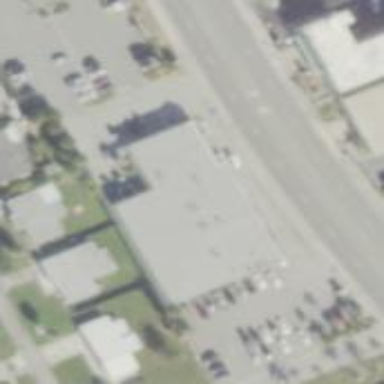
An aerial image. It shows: Post office.